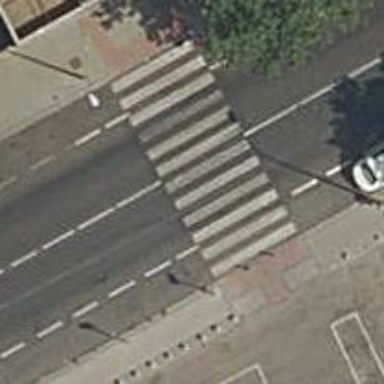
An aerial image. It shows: Uncontrolled zebra crossing on the road.